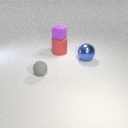
small gray rubber sphere in front of large blue metal sphere